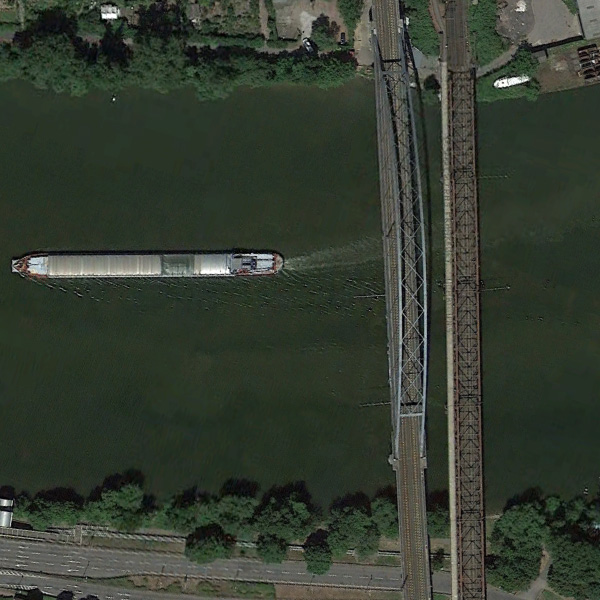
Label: Bridge